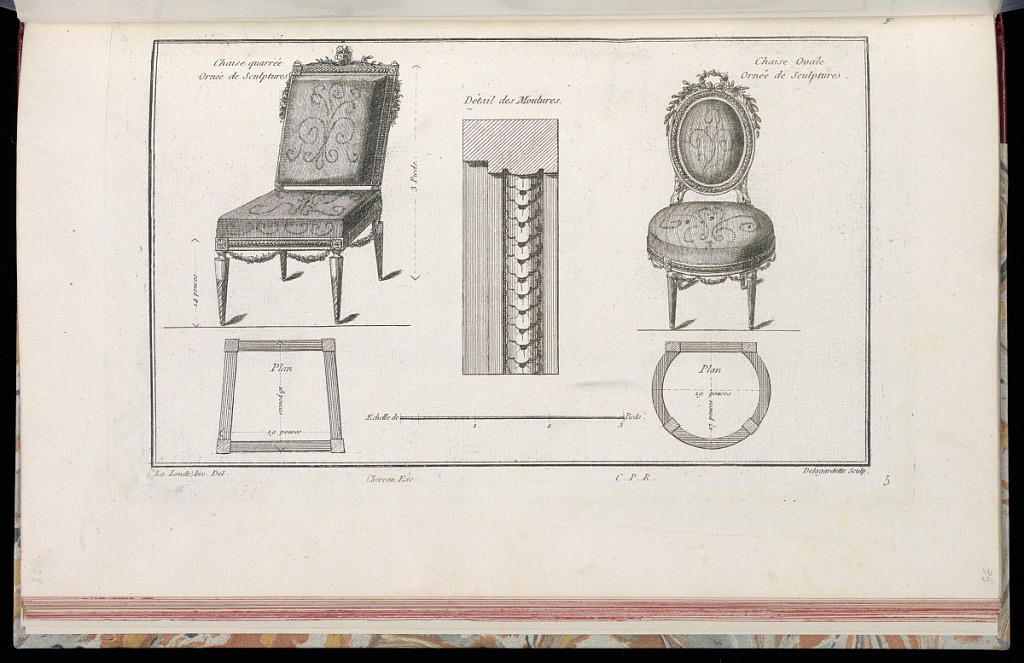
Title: Chaise quarrée Ornée de Sculptures [et] Chaise Ovale Ornée de Sculptures
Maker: Richard de Lalonde, French, active 1780–96
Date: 1775-1788
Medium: Etching on off-white laid paper
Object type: Print
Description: Designs for two chairs, one with a square seat and back, and another with an oval seat and back. The chairs are decorated with textile with ornament pattern, and carved with decorative motifs including garland, striped fluting, and interlaced piastre. Below the chairs are plans for construction, and between the chairs, detail of the carved piastre motif. The plate is signed and numbered.